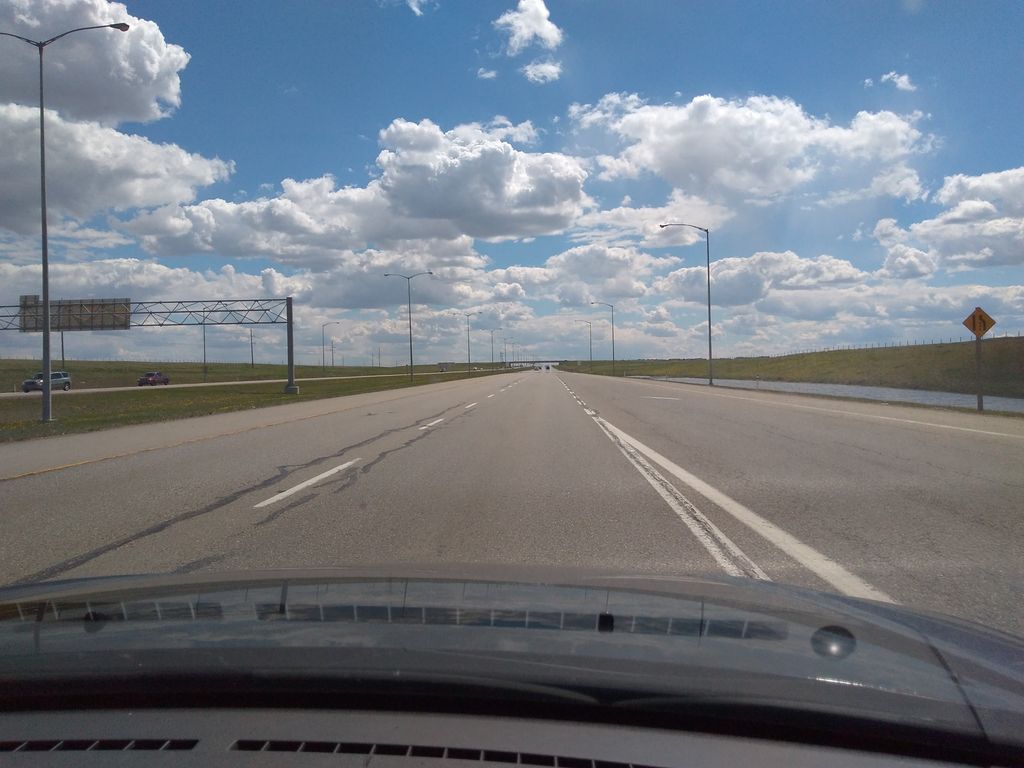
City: calgary